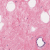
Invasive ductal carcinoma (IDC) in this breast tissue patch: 0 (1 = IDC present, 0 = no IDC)